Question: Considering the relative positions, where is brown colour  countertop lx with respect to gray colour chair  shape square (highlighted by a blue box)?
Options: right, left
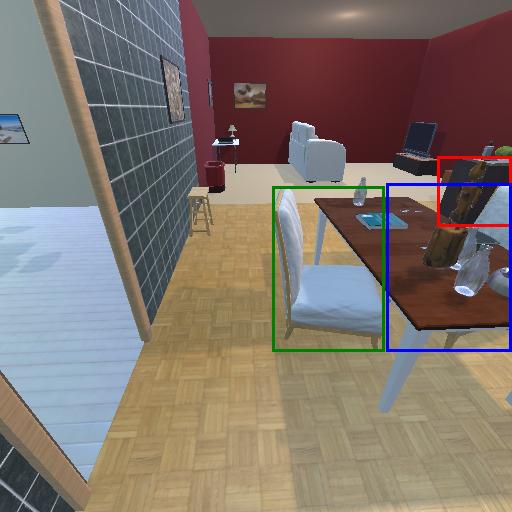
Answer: right